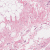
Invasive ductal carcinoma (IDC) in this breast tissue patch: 0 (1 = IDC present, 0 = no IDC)